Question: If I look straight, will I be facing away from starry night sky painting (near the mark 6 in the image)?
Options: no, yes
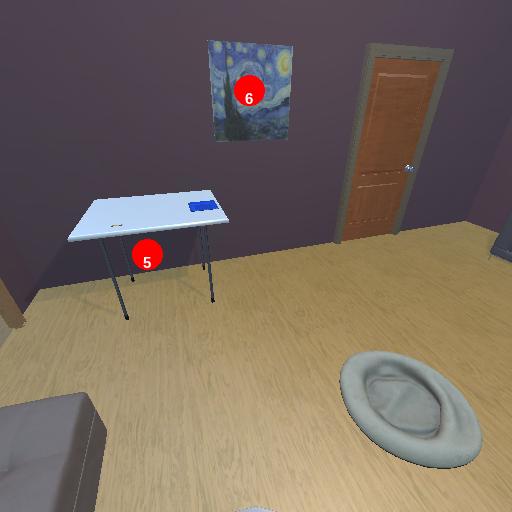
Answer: no